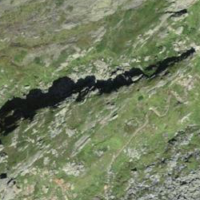
EUNIS habitat code: 26
Species observed at this site:
Anthus spinoletta